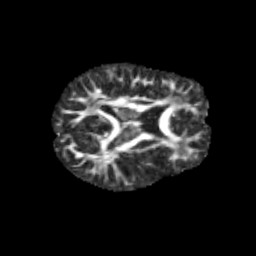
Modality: FA
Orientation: axial
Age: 9
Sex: male
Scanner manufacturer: siemens
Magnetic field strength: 3 T
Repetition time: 3.8 s
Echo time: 0.07 s